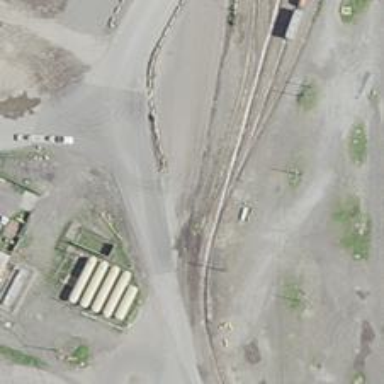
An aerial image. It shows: Railway spur service.